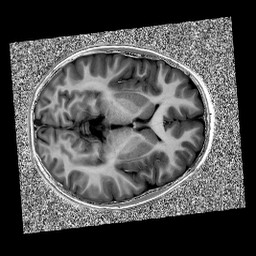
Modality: UNIT1
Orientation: axial
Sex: male
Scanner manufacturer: siemens
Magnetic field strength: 3 T
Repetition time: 5 s
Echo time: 0.00355 s